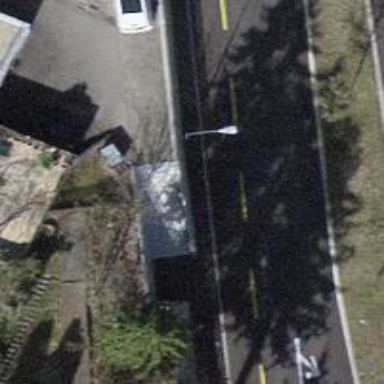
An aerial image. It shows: Road with steps.